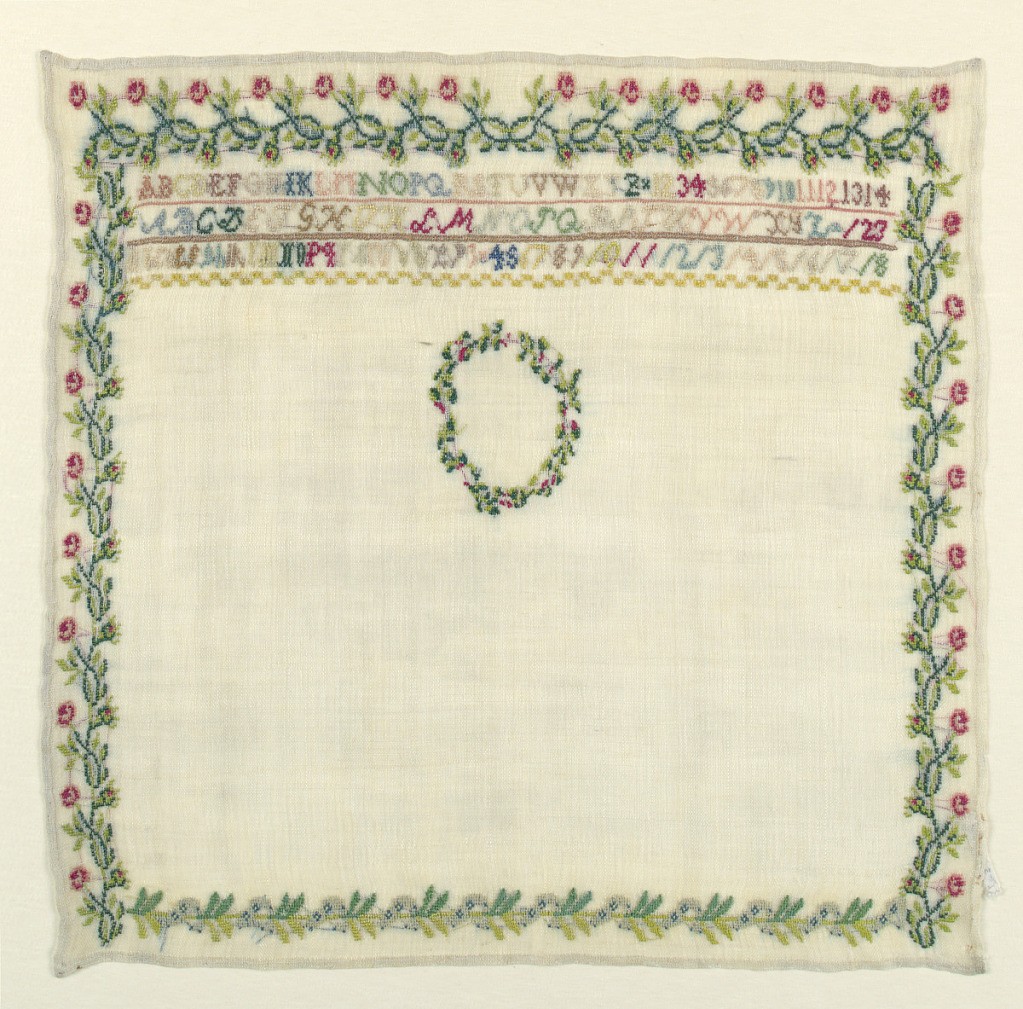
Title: Sampler
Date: early 19th century
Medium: silk embroidery on linen foundation Technique: embroidered
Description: Wreath and bands of alphabets and numerals within a floral border. Probably unfinished.